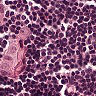
Metastatic tissue present: yes